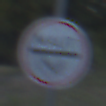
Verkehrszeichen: MautflichtigeStrecke
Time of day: SunriseSunset
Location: Outdoor (Urban)
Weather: Clear
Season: NotSpecified
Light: Natural